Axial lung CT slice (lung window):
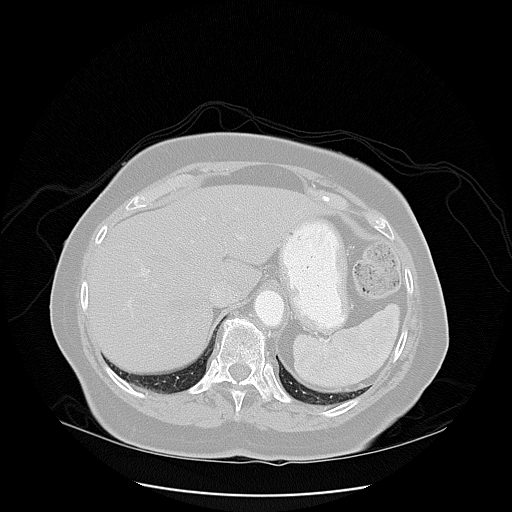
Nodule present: no